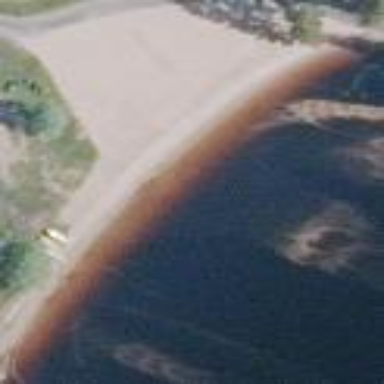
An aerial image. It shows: Beautiful beach with natural surroundings.